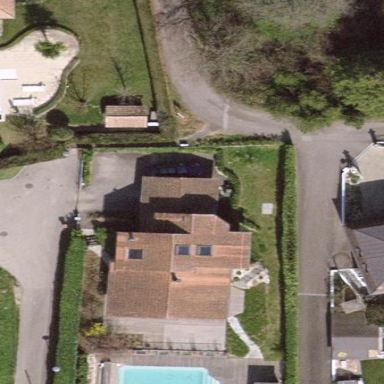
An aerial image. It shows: Simple and straightforward house.